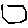
Label: hexagon